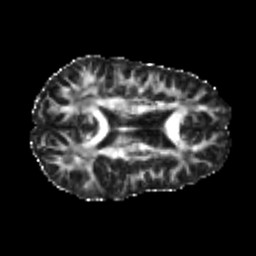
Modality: FA
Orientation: axial
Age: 23
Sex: female
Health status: healthy
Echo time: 0.074 s